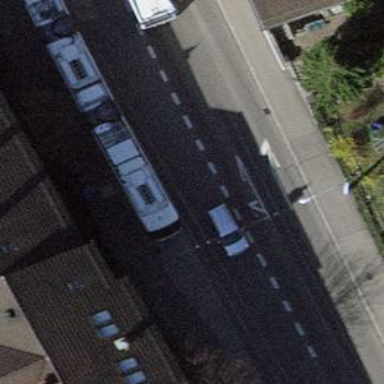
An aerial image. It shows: Trolleybus stop position for public transport.